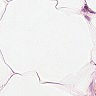
Metastatic tissue present: no